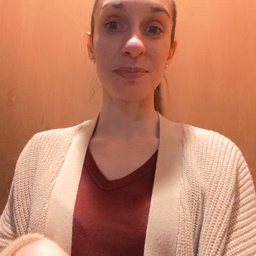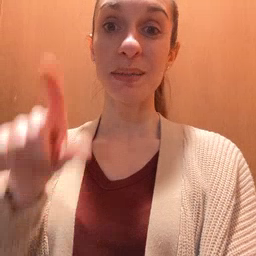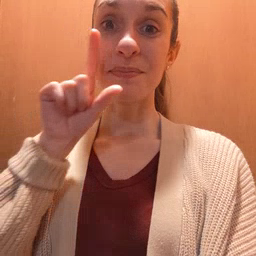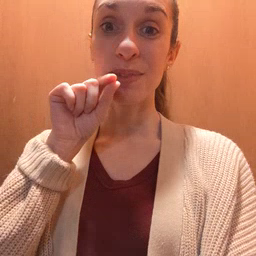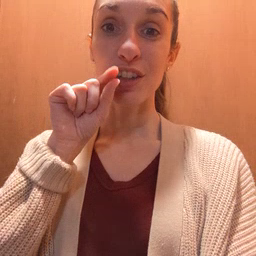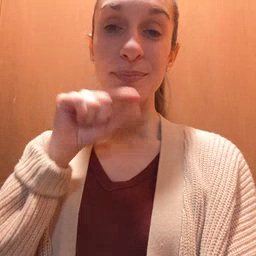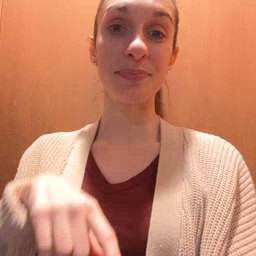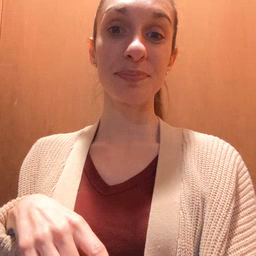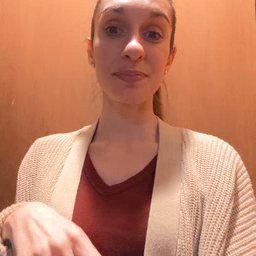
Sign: bird